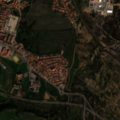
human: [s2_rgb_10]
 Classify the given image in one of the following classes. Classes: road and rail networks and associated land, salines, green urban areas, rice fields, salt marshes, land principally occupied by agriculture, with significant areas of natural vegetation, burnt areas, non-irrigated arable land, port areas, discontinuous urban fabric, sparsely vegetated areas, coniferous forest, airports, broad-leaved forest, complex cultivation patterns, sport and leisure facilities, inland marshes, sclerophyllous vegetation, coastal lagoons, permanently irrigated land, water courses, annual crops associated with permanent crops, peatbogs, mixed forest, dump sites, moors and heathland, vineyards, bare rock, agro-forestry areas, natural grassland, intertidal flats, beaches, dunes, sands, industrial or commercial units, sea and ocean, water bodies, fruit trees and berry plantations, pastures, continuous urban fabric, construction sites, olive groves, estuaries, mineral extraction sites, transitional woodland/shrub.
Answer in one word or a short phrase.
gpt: continuous urban fabric, discontinuous urban fabric, pastures, complex cultivation patterns, agro-forestry areas, broad-leaved forest, transitional woodland/shrub